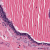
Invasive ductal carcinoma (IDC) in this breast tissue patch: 0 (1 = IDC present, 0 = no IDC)